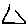
Label: triangle